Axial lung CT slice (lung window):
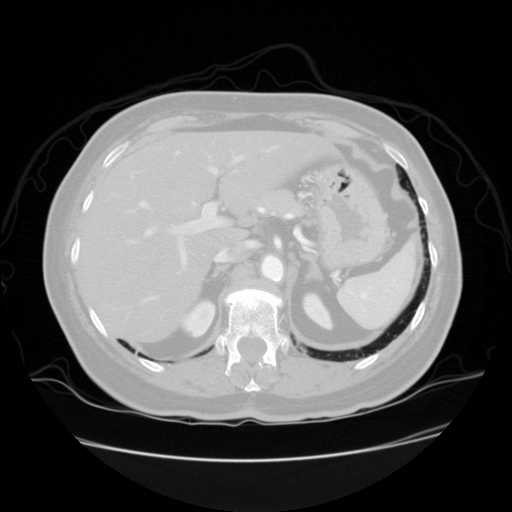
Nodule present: no